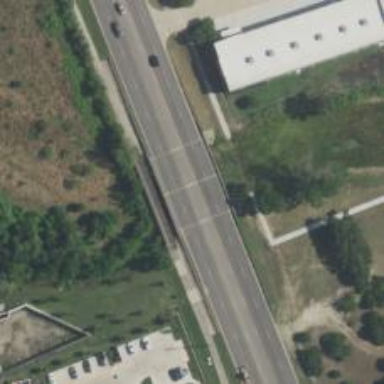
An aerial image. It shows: Secondary road crossing bridge.